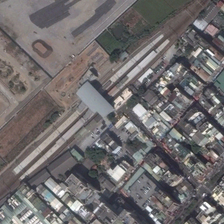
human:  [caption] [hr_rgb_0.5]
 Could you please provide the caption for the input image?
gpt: many buildings are in one side of a railway station .

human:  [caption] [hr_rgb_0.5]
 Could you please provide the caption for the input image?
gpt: many buildings are in one side of a railway station .

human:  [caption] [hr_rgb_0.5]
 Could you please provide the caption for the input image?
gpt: many buildings are in one side of a railway station .

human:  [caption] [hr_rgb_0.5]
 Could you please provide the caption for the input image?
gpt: many buildings are in one side of a railway station .

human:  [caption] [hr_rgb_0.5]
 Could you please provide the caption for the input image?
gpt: many buildings are in one side of a railway station .